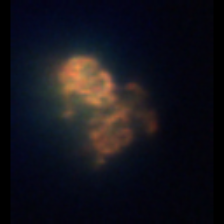
Taxon: Unknown_detritus
Group: Unknown